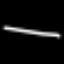
Label: line